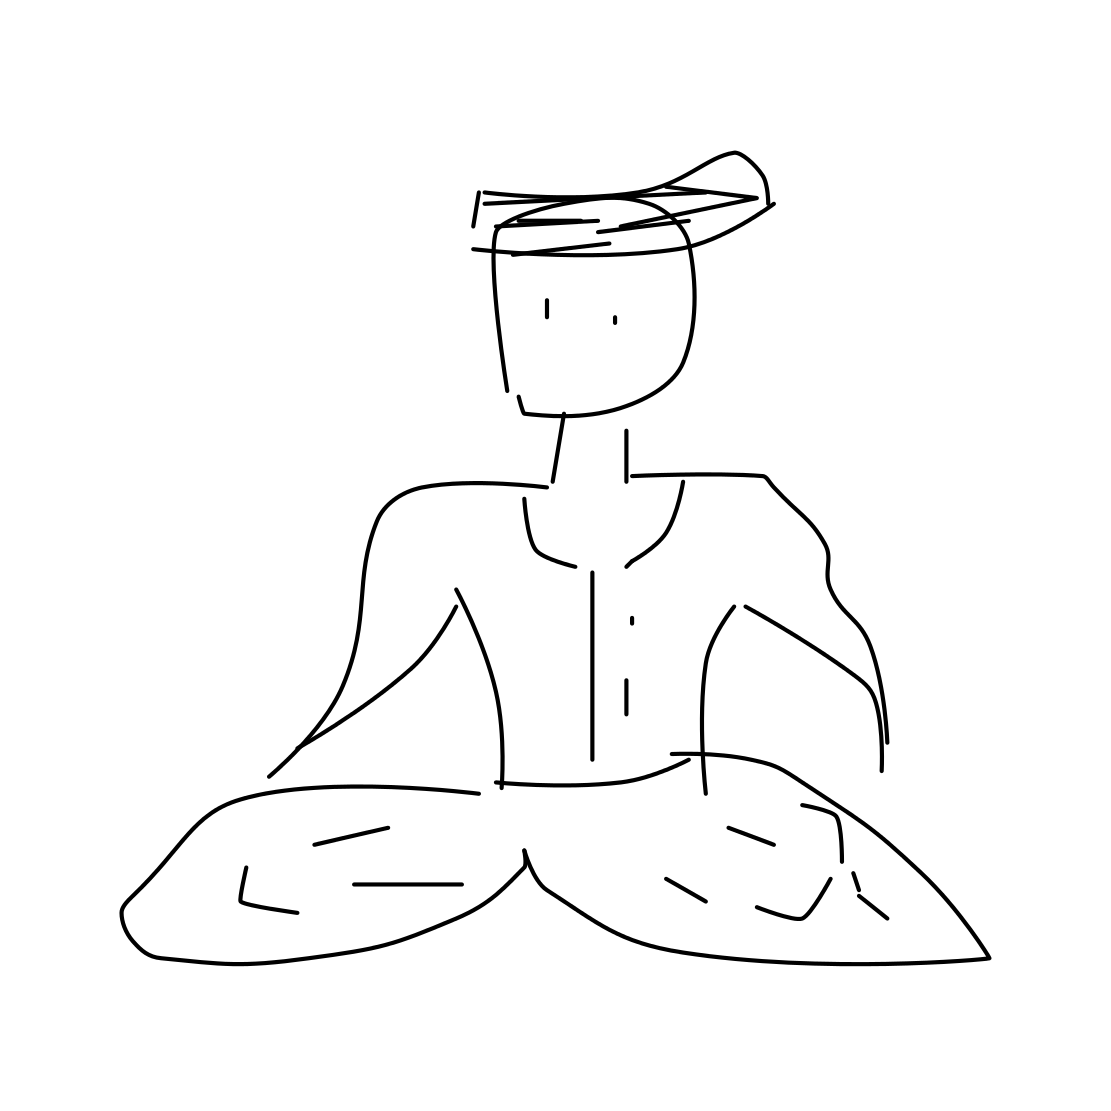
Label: person sitting